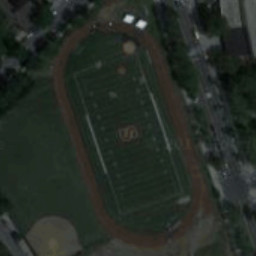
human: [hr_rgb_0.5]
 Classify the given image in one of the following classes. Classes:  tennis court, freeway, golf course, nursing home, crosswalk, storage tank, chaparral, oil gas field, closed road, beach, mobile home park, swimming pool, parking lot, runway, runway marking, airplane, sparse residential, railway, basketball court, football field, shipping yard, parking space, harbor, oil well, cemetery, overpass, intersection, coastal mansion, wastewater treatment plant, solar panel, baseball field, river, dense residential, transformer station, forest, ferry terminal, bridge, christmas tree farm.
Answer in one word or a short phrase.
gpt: football field